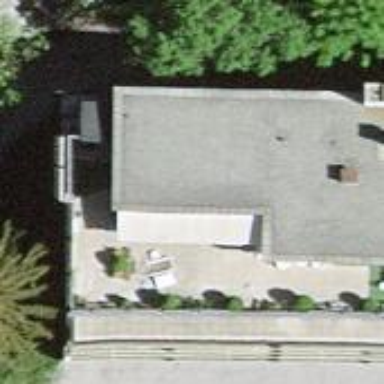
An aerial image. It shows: Residential building with flat roof.